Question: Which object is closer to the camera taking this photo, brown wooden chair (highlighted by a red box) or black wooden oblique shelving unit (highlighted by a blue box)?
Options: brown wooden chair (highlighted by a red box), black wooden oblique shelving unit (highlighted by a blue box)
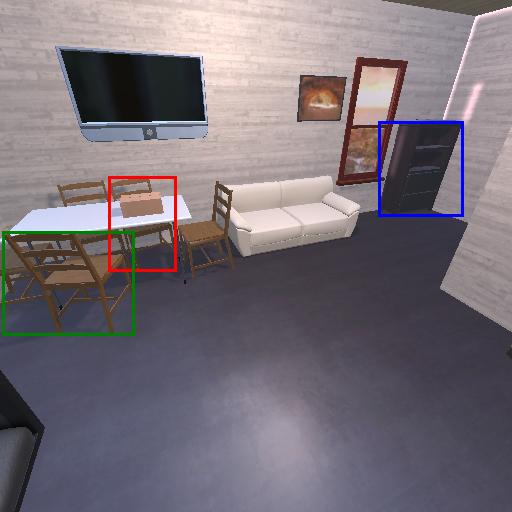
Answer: brown wooden chair (highlighted by a red box)